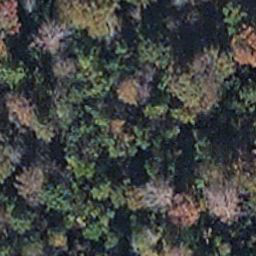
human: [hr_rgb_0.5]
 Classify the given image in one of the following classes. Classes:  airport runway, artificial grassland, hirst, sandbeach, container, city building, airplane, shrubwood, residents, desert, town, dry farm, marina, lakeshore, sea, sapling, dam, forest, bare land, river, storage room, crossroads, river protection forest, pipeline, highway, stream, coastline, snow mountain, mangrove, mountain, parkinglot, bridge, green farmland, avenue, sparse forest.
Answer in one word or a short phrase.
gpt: mangrove